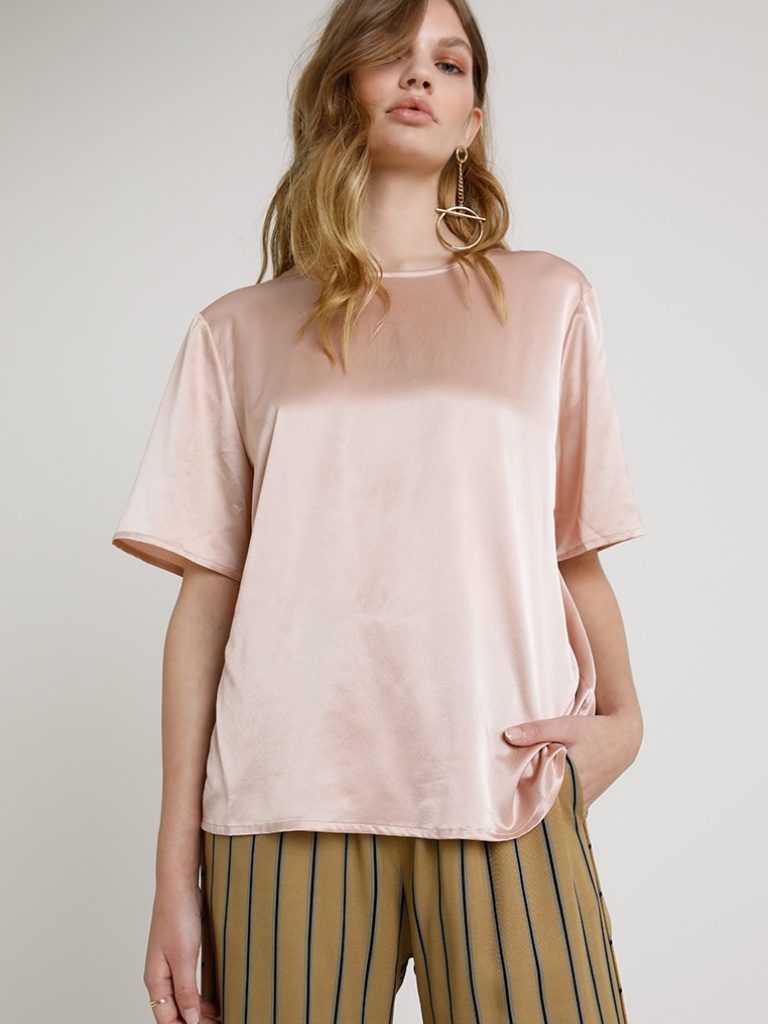
satin relaxed short sleeve hip length Untucked crew blouse